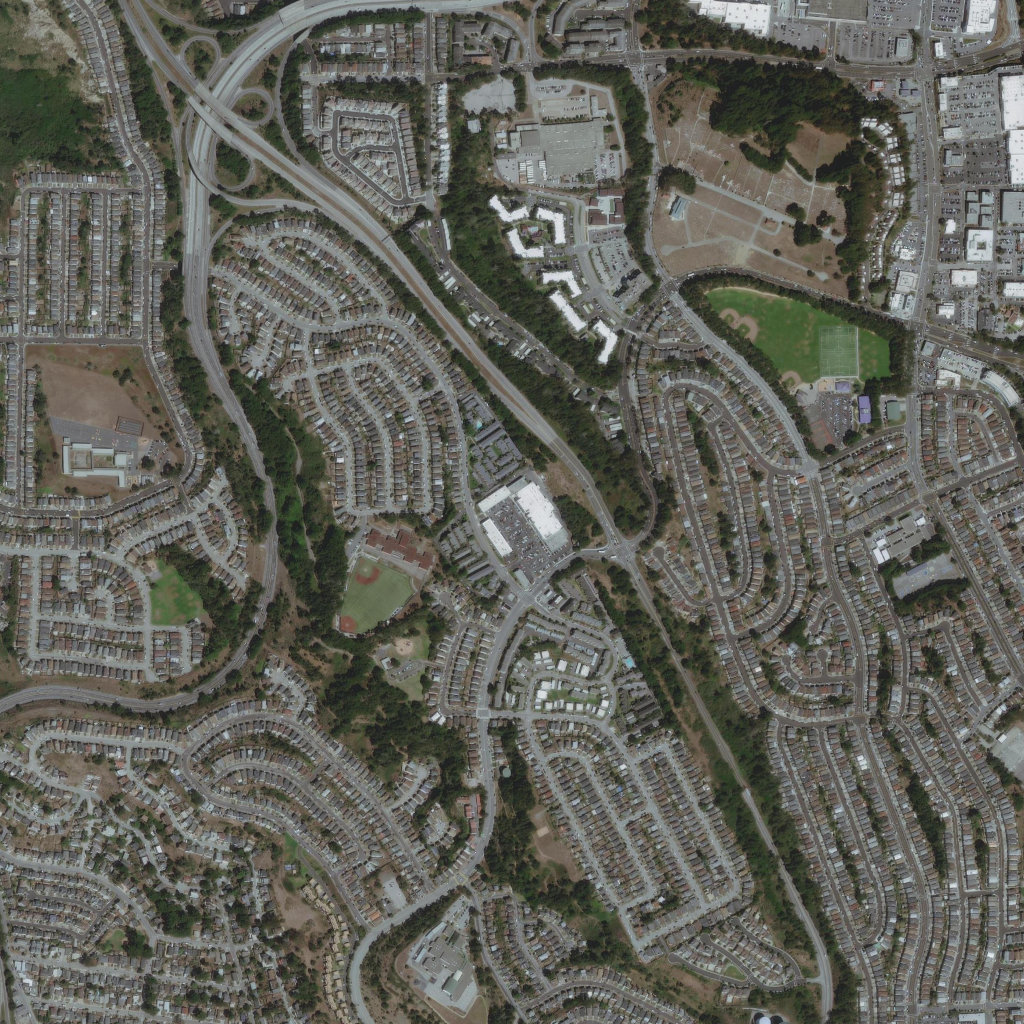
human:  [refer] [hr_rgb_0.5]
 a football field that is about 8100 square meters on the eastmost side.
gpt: <box>[[80, 31, 83, 36, 0]]</box>